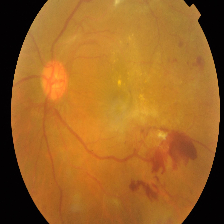
Diabetic retinopathy grade: Proliferative DR